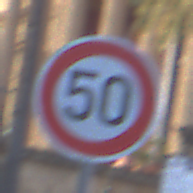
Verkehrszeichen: Geschwindigkeit50
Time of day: SunriseSunset
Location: Outdoor (Urban)
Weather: PartlyCloudy
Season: NotSpecified
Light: Natural